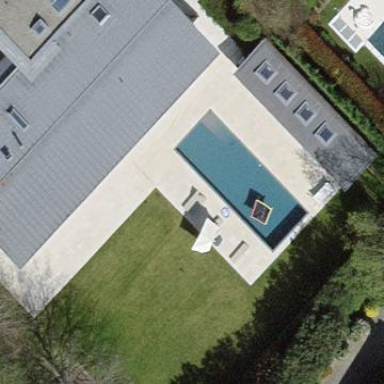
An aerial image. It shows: Swimming pool located in leisure land.